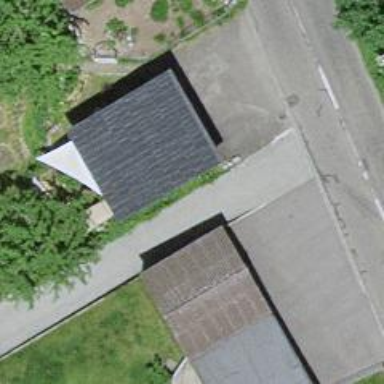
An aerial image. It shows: Garage building.